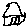
Label: house